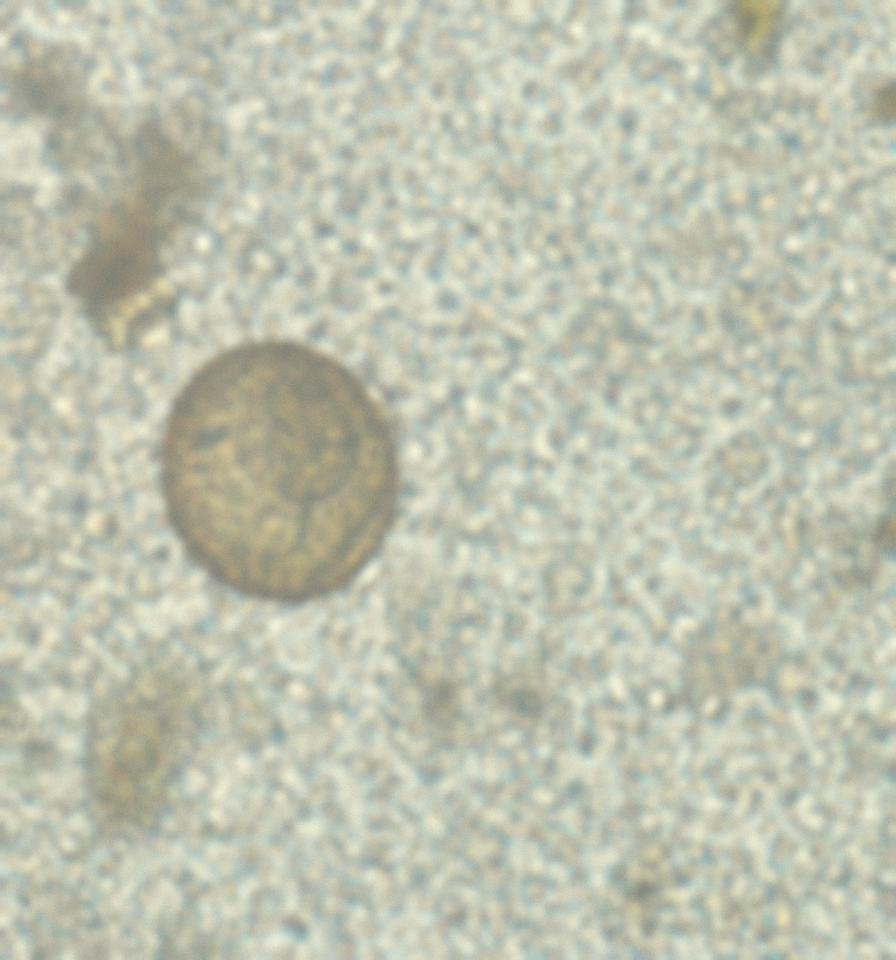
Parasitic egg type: Hymenolepis diminuta